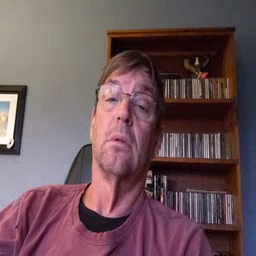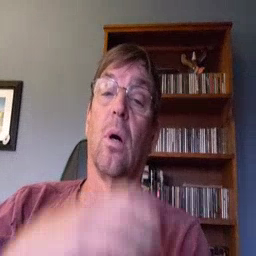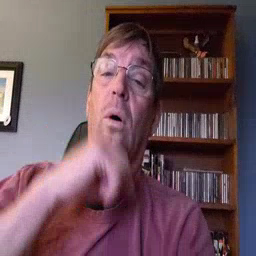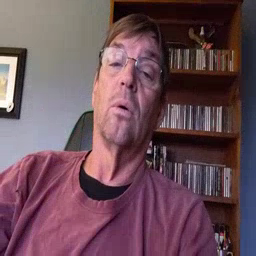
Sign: old